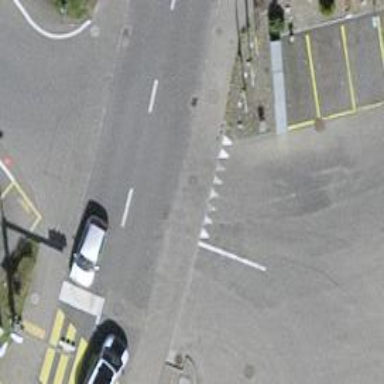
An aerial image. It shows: Road with "give way" sign.